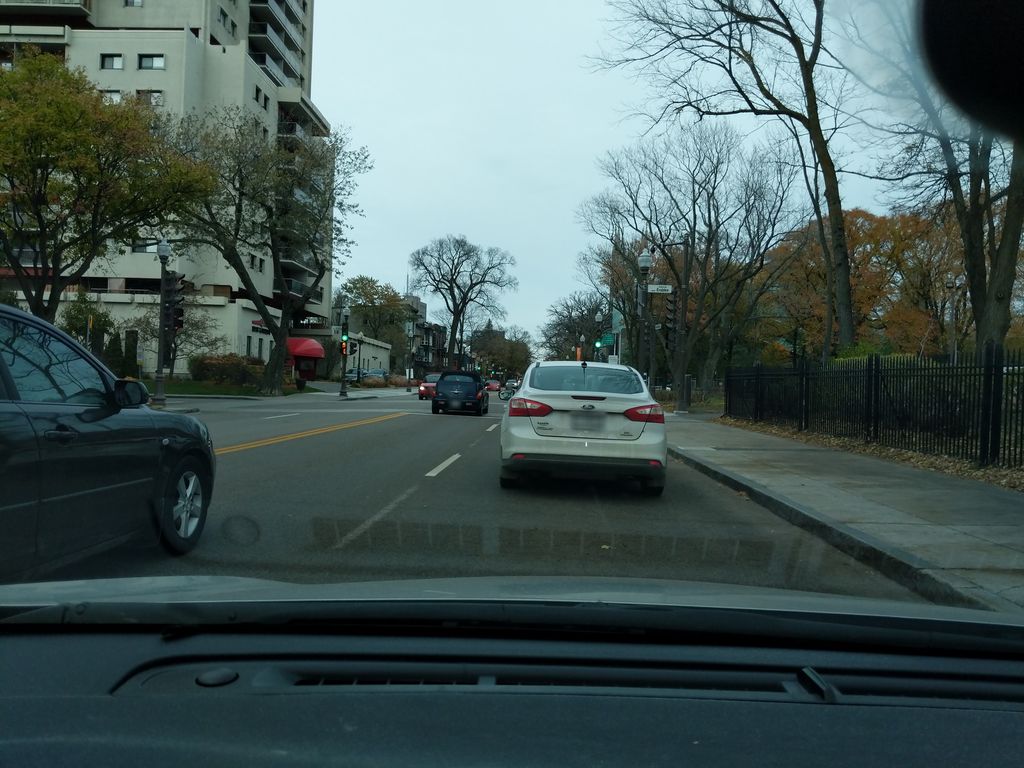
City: quebec_city